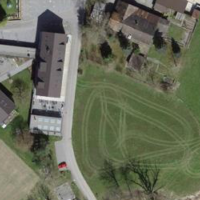
EUNIS habitat code: 25
Species observed at this site:
Sonchus asper